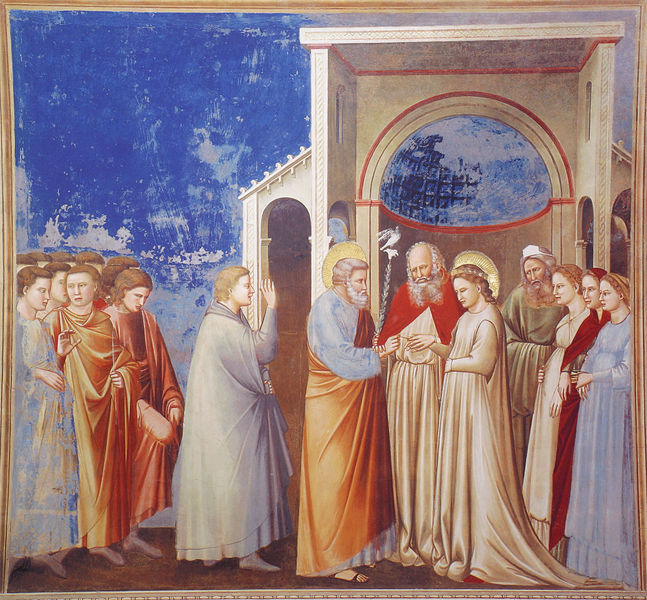
Titel: Arenakapelle / Scrovegni-Kapelle
Künstler: Giotto di Bondone
Standort: Padua, Arenakapelle (EU - I - Venetien)
Schlagwörter: blau, hand, frauen, gelb, menschen, männer, orange, rot, bart, taube, gewand, barfuss, heiligenschein, heilige, haende, halbkuppel, schwangere